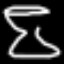
Label: hourglass